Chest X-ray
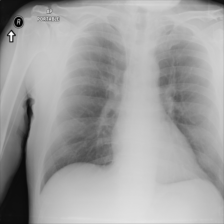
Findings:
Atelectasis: negative
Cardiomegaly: negative
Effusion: negative
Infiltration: negative
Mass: negative
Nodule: negative
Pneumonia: negative
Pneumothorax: negative
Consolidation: negative
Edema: negative
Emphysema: negative
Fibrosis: negative
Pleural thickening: negative
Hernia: negative